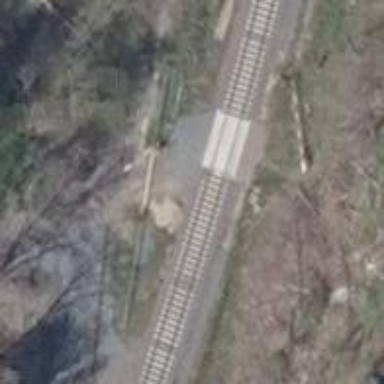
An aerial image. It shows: Railway level crossing.